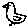
Label: bird